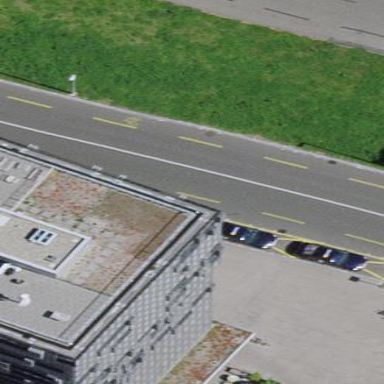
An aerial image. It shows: Taxi stand.